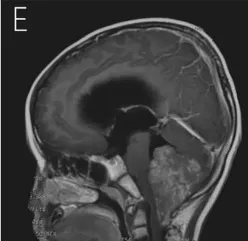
Pre- and postoperative imaging of the child. Post-contrast T1WI showed moderate heterogeneous contrast enhancement of the lesion (D-F).
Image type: radiology (mri)